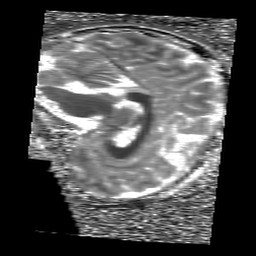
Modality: T1map
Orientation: sagittal
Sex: female
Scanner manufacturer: siemens
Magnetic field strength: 3 T
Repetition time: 5 s
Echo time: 0.00355 s